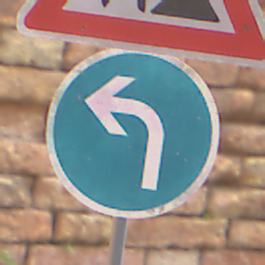
Verkehrszeichen: VorgeschriebeneFahrtrichtungLinks
Zusatzzeichen oben: Arbeitsstelle
Umgebung: Outdoor, Urban
Tageszeit: MorningAfternoon
Wetter: Clear
Licht: Natural
Jahreszeit: NotSpecified
Kontrast: MediumContrast